Question: I'm trying to change the colors on a my WordPress site. I've made progress with the body of the posts/pages (as seen in this <URL>. However, I haven't been able to extend it to the border of the post/page body.
My experimental site can be found <URL>
See the circled areas in the following screen shot:

I've managed to change the body color by setting the background color for .grid and .page.
However the border around the text still eludes me.
Here's what I think are the relevant elements.
'''
<body class="home blog custom-background">
<div id="container" class="hfeed">
<div id="header">
<div id="logo">
<!-- stuff -->
</div><!-- end of #logo -->
<!-- stuff -->
</div><!-- end of #header -->
<div id="wrapper" class="clearfix">
<div id="content-blog" class="grid col-940">
<div id="post-8" class="post-8 post type-post status-publish format-standard hentry category-uncategorized">
<!-- more stuff -->
'''
Doing the same trick .clearfix doesn't work for me. So I'm missing something fundamental here. What have I missed? How do I reverse engineer the CSS to figure out what class to alter?
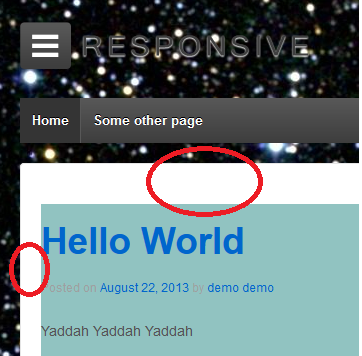
Answer: That white space is not 'border', it's just the 'background-color' of '#wrapper' element:
'''
#wrapper {
background-color: #991A1A; /* <-- Change this */
}
'''
> How do I reverse engineer the CSS to figure out what class to alter?
Simply use on Mozilla Firefox or Google Chrome. you can press right-click on every element on the page, select 'Inspect element' and check the , , and much more on the opened panel.